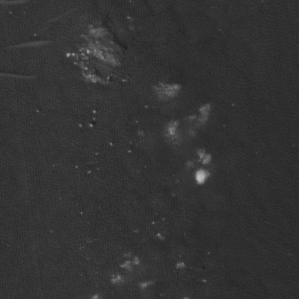
Label: non_frost